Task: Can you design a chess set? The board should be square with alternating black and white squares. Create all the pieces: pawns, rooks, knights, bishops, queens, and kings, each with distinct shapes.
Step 3432:
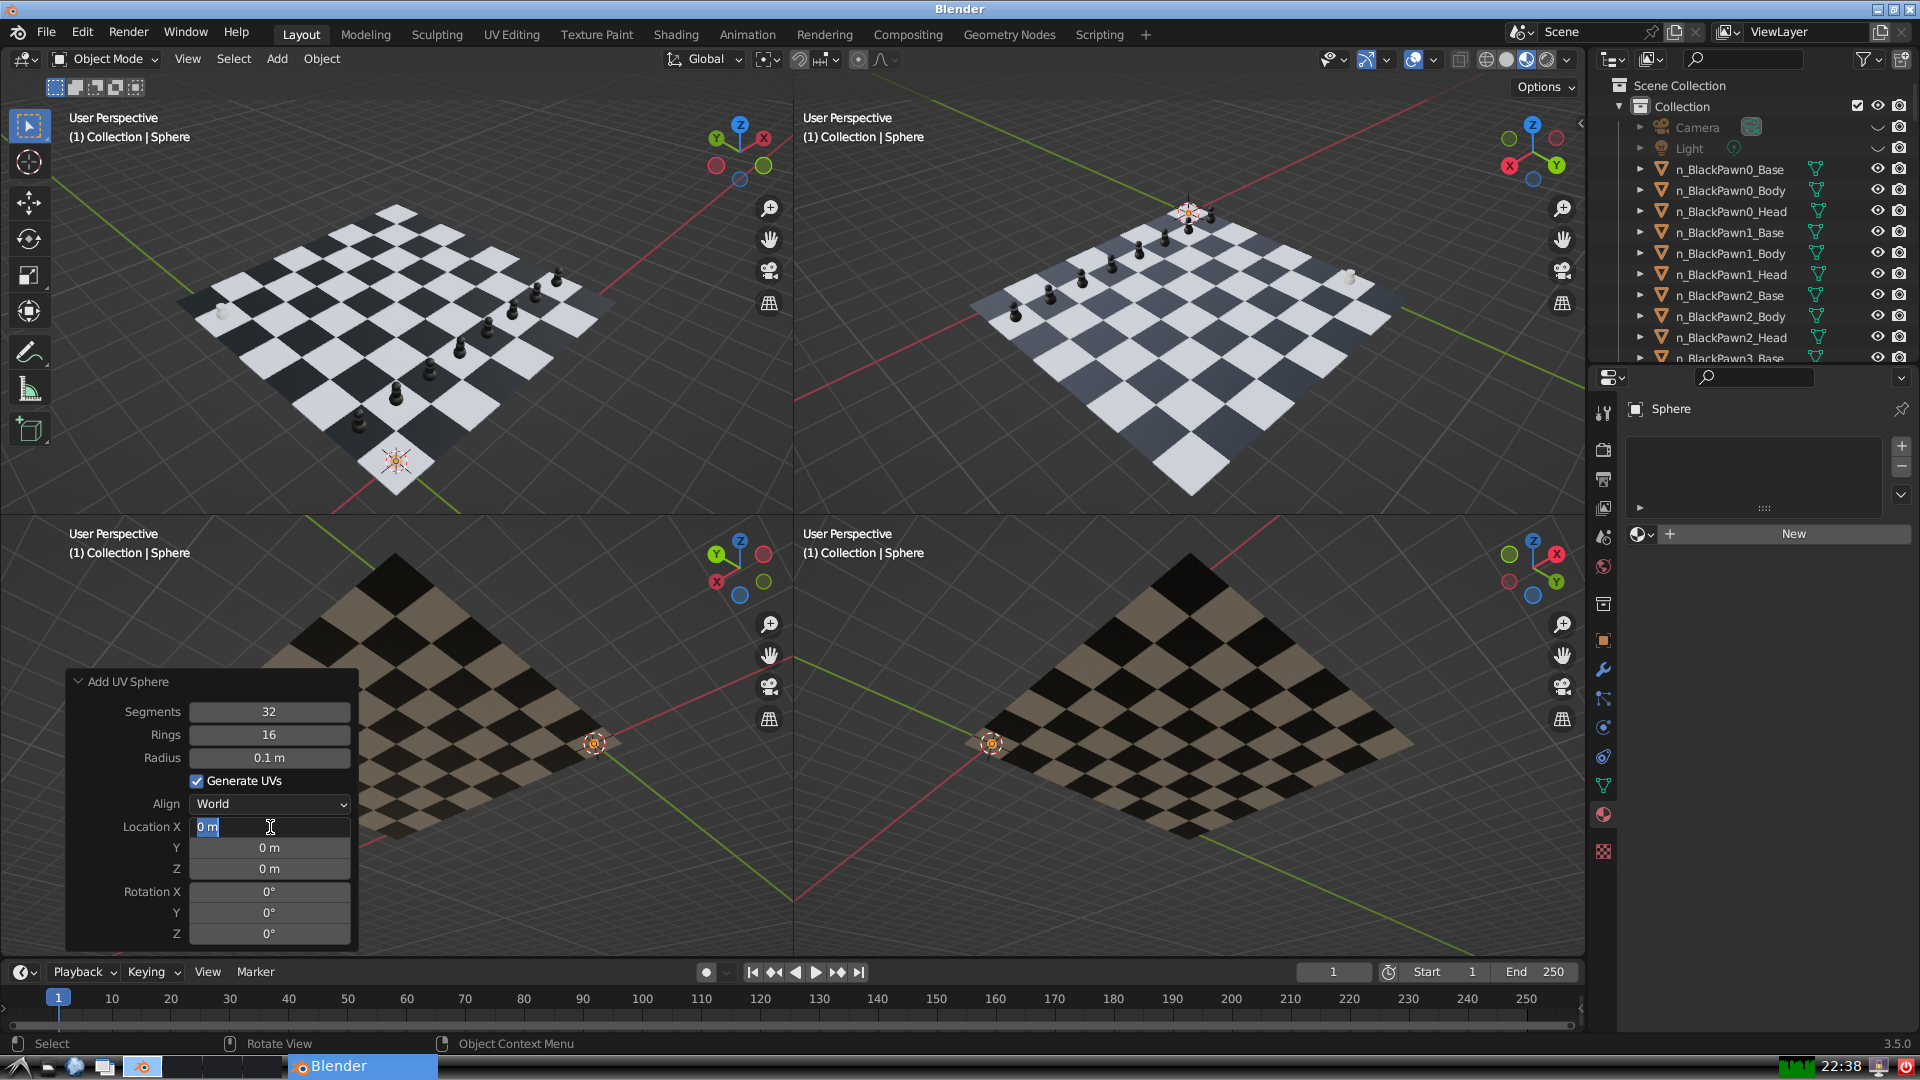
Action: input_text: 0.0